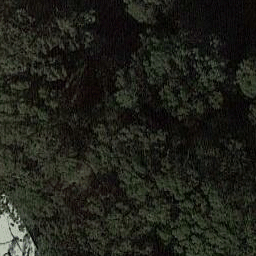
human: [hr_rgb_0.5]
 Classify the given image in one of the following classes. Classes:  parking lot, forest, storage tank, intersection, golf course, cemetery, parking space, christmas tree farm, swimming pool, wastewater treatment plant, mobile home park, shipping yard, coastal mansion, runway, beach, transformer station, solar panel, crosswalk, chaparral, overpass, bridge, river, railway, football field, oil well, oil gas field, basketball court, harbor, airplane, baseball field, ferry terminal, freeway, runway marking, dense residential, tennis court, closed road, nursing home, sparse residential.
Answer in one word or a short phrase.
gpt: forest